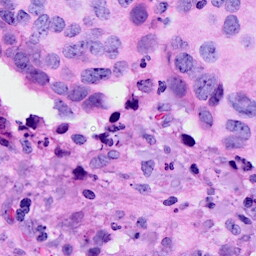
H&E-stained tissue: Breast